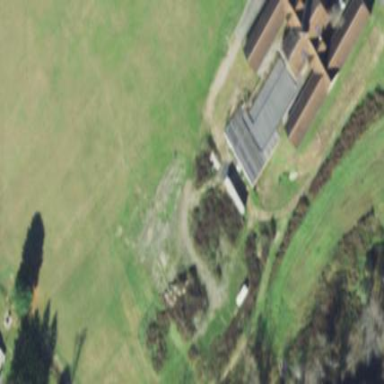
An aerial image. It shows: Equestrian pitch for leisure land activities.